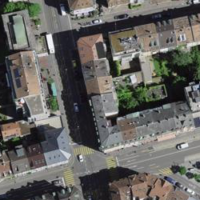
EUNIS habitat code: 54
Species observed at this site:
Phytolacca acinosa